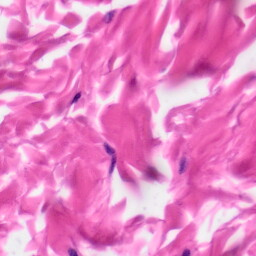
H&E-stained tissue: Skin